Question: I'm novice in GIS world in python (geopandas, shapely, etc). I need "move" a Multipolygon upwards, but I don't know how to do that.
### The Problem
'''
import pandas as pd
import numpy as np
import matplotlib
from matplotlib import pyplot as plt
import seaborn as sns
import pysal as ps
from pysal.contrib.viz import mapping as maps
import geopandas as gpd
fs = 5
nums = ("renta", 1)
f, ax = plt.subplots(1, figsize=(fs,fs))
spain.plot(column="XBAR", ax=ax, linewidth=0.05, cmap="OrRd", scheme="unique_values")
ax.set_axis_off()
plt.title("RENTA MEDIA", fontsize=20)
plt.tight_layout()
plt.savefig("../imgs/map_%s_%s.svg" % nums, bbox_iches="tight", dpi=2800)
plt.show()
'''
output:

As you can see, Islands "Canarias" are away from rest of Spain, I want a smaller figure, and it's takes account that color is important, it's represent income mean for each counties.
If it's helps:
'''
canarias = spain[spain.ca == "CANARIAS"]["geometry"]
print canarias
print canarias.type
13 (POLYGON ((-17.92791748046875 27.8495826721191...
Name: geometry, dtype: object
13 MultiPolygon
dtype: object
'''
Note: Are counties missing, that's why I don't have data for this counties.
My first attempt was try to change coords of polygon for example, I try to find how to do some like this: canarias.coords + (-3,-4) but I didn't find how to access to coords of multipolygon to do that.
I appreciate any help.
PS: Sorry for my English :-/
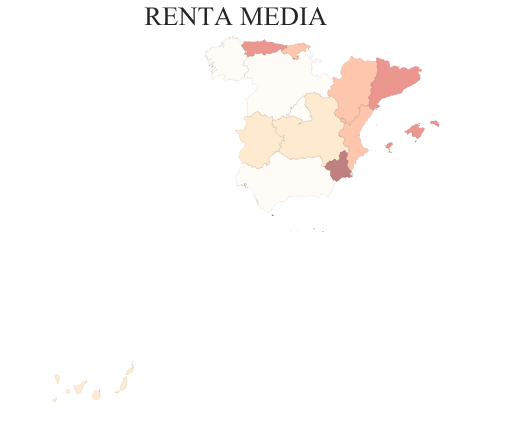
Answer: I think you are looking for 'shapely.affinity.translate'. From the docs:
'''
Signature: shapely.affinity.translate(geom, xoff=0.0, yoff=0.0, zoff=0.0)
Docstring:
Returns a translated geometry shifted by offsets along each dimension.
The general 3D affine transformation matrix for translation is:
/ 1 0 0 xoff \
| 0 1 0 yoff |
| 0 0 1 zoff |
\ 0 0 0 1 /
'''
For your specific example, you can use:
'''
canarias = spain[spain.ca == "CANARIAS"].geometry
canarias_shift = canarias.apply(lambda x: shapely.affinity.translate(x, xoff=-3, yoff=-4))
'''